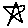
Label: star